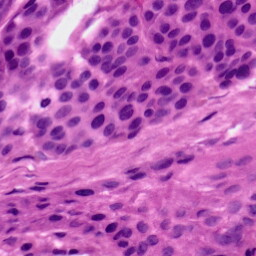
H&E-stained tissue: Skin